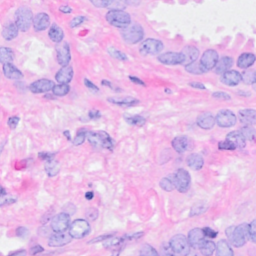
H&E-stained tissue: Breast